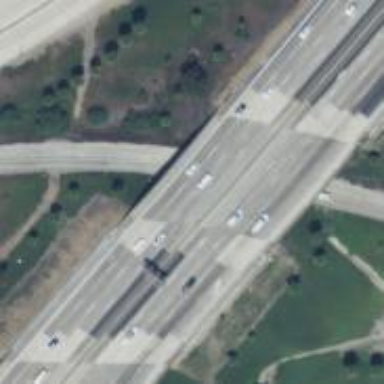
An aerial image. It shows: Motorway.